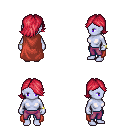
a pixel art fantasy rpg character, female body template, dark elf, purple skin, maroon cape, magenta pants, ruby red swoop hairstyle, bracelets, four views (front, back, left, right), 2x2 character sprite sheet, small pixel art, hard edges, no anti-aliasing